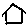
Label: house